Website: lowes
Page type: customer-info-address
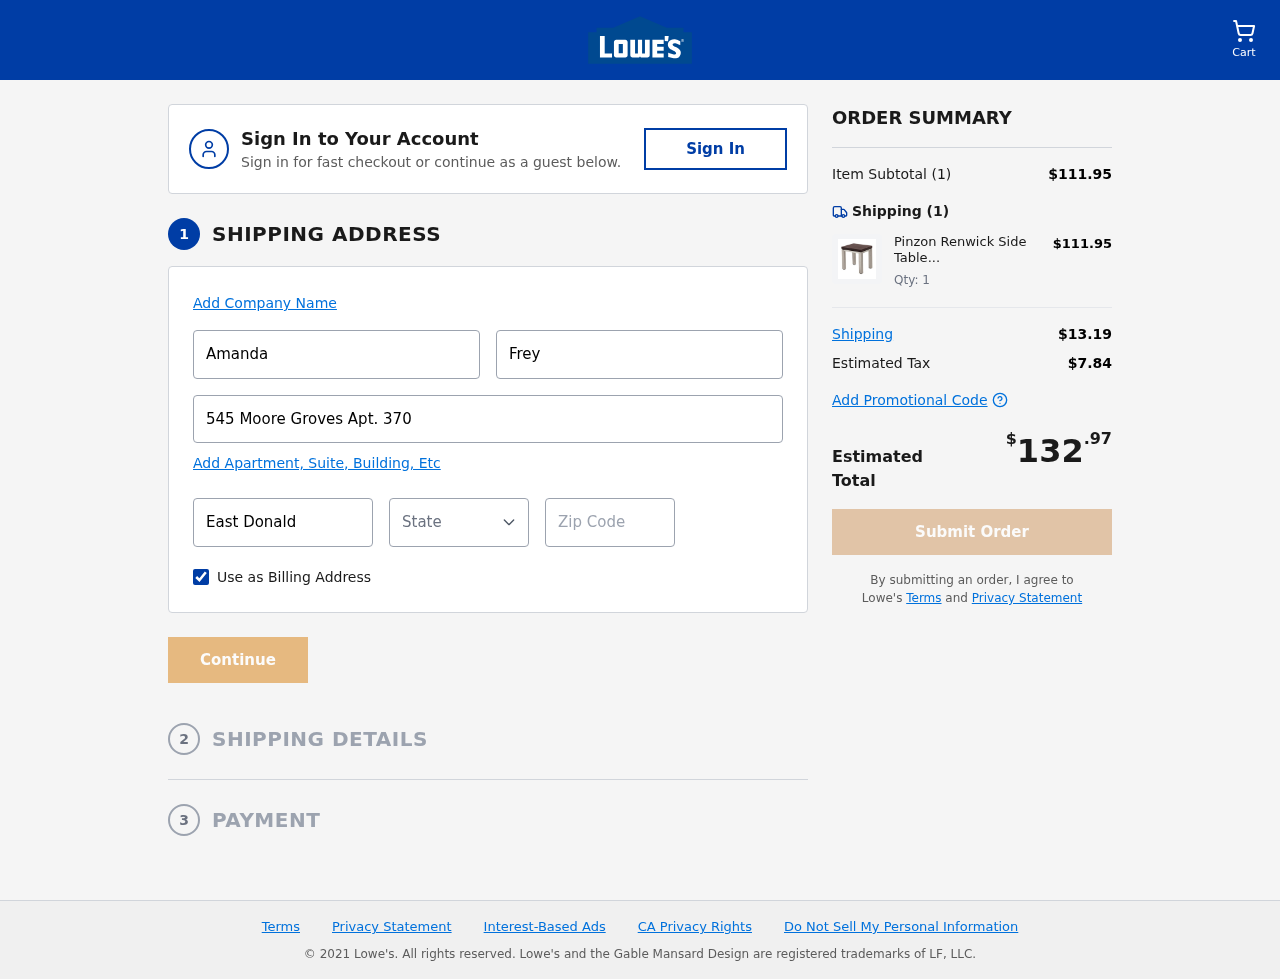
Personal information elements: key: PII_CITY
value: East Donald
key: PII_FIRSTNAME
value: Amanda
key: PII_LASTNAME
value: Frey
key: PII_POSTCODE
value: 53371
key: PII_STATE_ABBR
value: UT
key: PII_STREET
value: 545 Moore Groves Apt. 370
Product elements: key: PRODUCT1_NAME
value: Pinzon Renwick Side Table
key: PRODUCT1_PRICE
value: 111.95
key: PRODUCT1_QUANTITY
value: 1
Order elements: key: ORDER_NUM_ITEMS
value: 1
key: ORDER_SUBTOTAL
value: $111.95
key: ORDER_NUM_ITEMS2
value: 1
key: ORDER_SHIPPING_COST
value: $13.19
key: ORDER_TAX
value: $7.84
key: ORDER_TOTAL
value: $132.97